Aerial crown-view tile of a tropical tree (Barro Colorado Island, Panama), acquired 20250414:
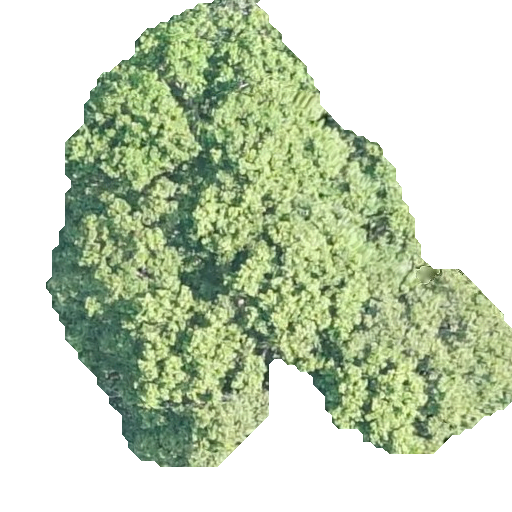
Species: Prioria copaifera
GBIF accepted scientific name: Prioria copaifera
Crown area: 205.05 m²